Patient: sex M, age 52
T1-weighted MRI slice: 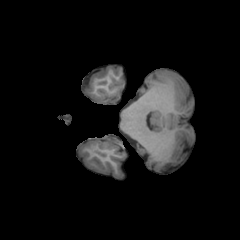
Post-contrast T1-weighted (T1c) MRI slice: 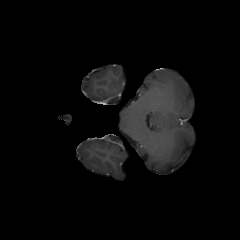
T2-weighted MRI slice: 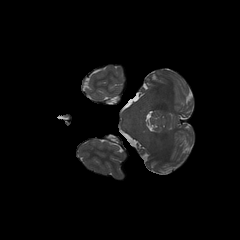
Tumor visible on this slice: no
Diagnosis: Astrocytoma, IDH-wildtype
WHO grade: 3